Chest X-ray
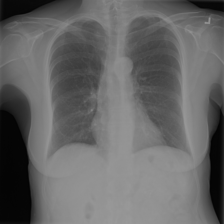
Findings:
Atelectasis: negative
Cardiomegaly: negative
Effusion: negative
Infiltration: negative
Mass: negative
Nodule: negative
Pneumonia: negative
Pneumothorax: negative
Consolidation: negative
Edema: negative
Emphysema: negative
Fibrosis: negative
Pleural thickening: negative
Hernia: negative